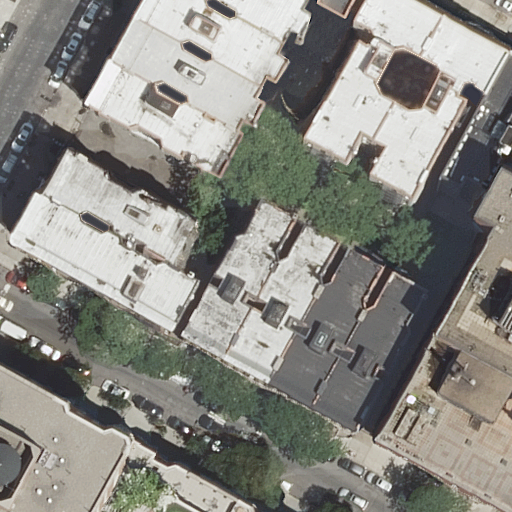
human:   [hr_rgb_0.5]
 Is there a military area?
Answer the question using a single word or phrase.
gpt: no

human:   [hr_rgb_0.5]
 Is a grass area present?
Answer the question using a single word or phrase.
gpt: no

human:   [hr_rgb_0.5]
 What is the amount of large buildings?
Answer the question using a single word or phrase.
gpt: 2

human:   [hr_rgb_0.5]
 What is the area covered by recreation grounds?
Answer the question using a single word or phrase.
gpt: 0m2

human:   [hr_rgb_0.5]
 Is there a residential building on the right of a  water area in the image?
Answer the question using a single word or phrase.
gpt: no

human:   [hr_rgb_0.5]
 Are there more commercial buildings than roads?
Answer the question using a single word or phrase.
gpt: no

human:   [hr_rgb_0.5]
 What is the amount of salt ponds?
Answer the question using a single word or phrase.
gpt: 0

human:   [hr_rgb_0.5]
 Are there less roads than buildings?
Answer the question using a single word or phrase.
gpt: yes

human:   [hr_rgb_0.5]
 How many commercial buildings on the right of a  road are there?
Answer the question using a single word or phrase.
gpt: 0

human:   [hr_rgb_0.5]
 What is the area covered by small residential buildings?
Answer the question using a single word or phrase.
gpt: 110m2

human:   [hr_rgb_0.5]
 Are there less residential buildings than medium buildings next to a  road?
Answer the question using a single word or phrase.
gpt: no

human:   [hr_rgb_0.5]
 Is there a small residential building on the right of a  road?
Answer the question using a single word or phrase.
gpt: yes

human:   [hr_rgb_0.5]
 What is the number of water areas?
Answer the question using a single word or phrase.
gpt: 0

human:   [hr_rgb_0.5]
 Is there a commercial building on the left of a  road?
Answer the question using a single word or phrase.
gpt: no

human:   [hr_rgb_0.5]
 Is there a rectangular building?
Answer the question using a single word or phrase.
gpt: yes

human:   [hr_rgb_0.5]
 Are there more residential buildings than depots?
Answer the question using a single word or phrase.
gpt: yes

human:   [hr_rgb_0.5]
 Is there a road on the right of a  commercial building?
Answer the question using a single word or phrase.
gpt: no

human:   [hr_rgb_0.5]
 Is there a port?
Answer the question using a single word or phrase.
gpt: no

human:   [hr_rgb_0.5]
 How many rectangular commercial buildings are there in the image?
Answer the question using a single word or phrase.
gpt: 0

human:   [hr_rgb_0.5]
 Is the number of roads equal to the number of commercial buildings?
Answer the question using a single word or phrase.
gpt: no

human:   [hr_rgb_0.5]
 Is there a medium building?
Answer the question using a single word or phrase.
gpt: yes

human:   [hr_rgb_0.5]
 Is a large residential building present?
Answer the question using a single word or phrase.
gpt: yes

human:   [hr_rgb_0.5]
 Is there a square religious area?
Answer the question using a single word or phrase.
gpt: no

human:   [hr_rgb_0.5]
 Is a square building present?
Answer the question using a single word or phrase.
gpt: no

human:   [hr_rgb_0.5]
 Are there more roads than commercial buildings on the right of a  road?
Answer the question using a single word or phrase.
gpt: yes

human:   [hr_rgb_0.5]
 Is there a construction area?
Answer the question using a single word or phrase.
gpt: no

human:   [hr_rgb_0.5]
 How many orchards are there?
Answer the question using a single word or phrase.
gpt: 0

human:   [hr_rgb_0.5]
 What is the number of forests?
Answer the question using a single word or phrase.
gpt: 0

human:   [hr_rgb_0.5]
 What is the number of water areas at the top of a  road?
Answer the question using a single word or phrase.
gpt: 0

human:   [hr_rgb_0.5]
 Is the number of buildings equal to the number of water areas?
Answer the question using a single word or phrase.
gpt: no

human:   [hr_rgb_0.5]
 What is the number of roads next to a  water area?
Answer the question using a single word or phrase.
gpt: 0

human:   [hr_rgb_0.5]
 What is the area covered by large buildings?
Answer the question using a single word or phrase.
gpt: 3492m2

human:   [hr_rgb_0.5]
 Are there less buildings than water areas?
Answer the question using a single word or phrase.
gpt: no

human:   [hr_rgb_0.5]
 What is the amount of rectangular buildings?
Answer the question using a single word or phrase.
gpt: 1

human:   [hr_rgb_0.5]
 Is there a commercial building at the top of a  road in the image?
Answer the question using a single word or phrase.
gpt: no

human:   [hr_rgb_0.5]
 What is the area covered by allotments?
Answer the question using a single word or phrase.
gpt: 0m2